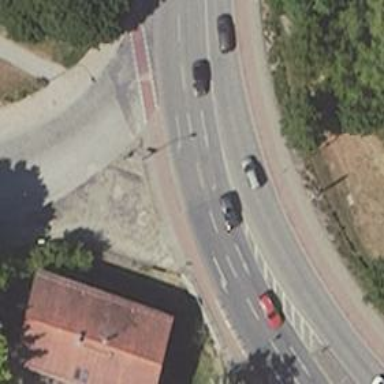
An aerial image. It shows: Traffic sign is visible in the image.